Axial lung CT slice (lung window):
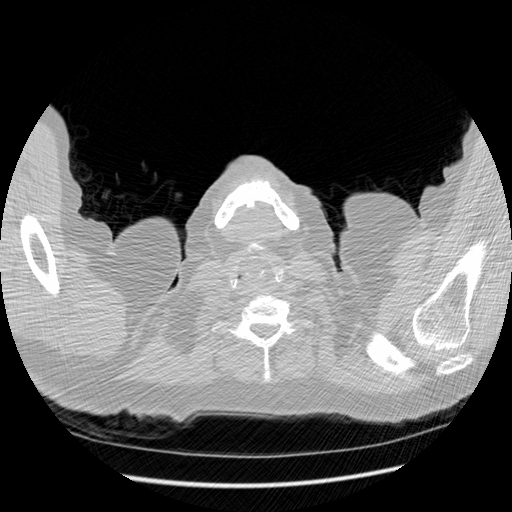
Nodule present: no